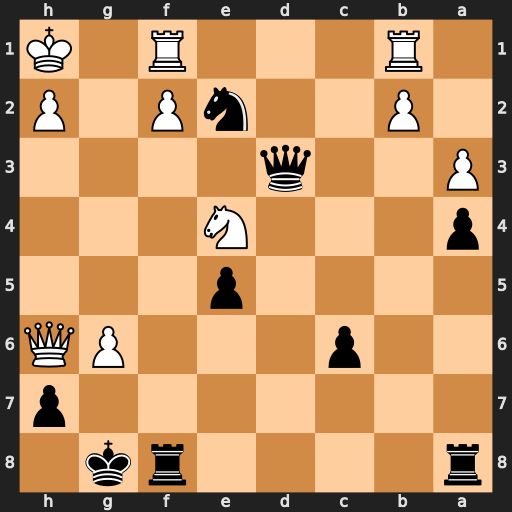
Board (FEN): r4rk1/7p/2p3PQ/4p3/p3N3/P2q4/1P2nP1P/1R3R1K
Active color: b
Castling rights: -
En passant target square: -
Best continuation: Qf3#